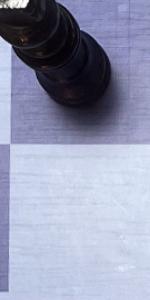
Label: Empty